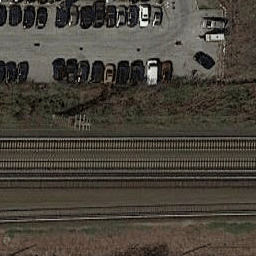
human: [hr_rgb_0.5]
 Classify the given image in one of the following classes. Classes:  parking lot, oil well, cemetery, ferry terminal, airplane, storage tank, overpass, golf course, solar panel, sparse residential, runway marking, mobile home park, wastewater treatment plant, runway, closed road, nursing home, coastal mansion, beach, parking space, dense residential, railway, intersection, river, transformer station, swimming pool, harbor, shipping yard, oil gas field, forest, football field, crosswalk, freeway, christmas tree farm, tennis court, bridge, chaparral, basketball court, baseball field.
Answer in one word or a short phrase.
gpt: railway